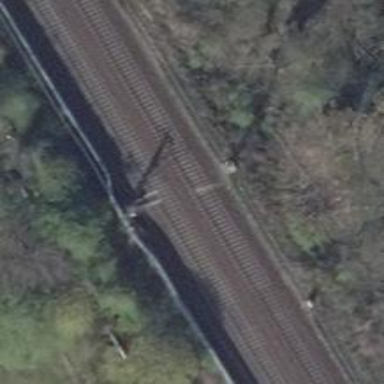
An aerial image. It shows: Milestone along the railway track with catenary mast.